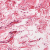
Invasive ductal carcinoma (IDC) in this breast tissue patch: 0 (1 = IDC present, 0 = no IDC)